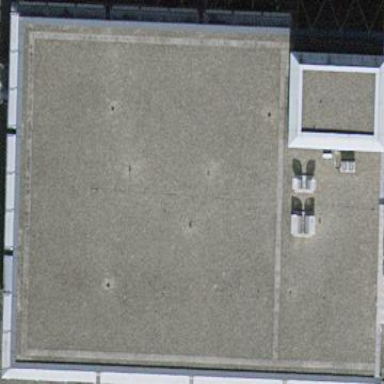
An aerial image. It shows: Office building with flat roof.